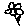
Label: flower